Question: As I'm new to datascience I'm trying to webscrape a real estate website in order to create a dataset with the listing, the problem that I run into is that different elements (rooms, surface and number of toilets) have the same li class and span class so I get the first element (rooms) also for the other 2 elements.
I tried to implement <URL> solution but I get this error:
"'str' object has no attribute 'find_next'"
website: <URL>

Code:
'''
import requests
from bs4 import BeautifulSoup
import pandas
base_url = "https://www.immobiliare.it/vendita-case/milano/"
r = requests.get(base_url)
c = r.content
soup = BeautifulSoup(c, "html.parser")
# To extract the first and last page numbers
paging = soup.find("div",{"id":"listing-pagination"}).find("ul",{"class":"pagination pagination__number"}).find_all("a")
start_page = paging[0].text
last_page = paging[len(paging)-1].text
#Empty list to append content
web_content_list = []
for page_number in range(int(start_page),2):
# To form the url based on page numbers
print(page_number)
url = base_url + "?pag=" + str(page_number)
r = requests.get(url)
c = r.content
soup = BeautifulSoup(c, "html.parser")
#Extract info
listing_content = soup.find_all("div",{"class":"listing-item_body--content"})
for item in listing_content:
#Store info to a dictionary
web_content_dict = {}
web_content_dict["Title"] = item.find("p",{"class":"titolo text-primary"}).find("a").get("title")
web_content_dict["Price"] = item.find("li",{"class":"lif__item lif__princing"})
web_content_dict["Rooms"] = item.find("span",{"class":"text-bold"}).text
web_content_dict["Surface"] = web_content_dict["Rooms"].find_next("span").text
#Store dictionary into a list
web_content_list.append(web_content_dict)
#Make a dataframe with the list
df = pandas.DataFrame(web_content_list)
#Write dataframe to a csv file
df.to_csv("Output.csv")
print("Done")
'''
Also I would prefer not to use selenium,
Thanks for the help
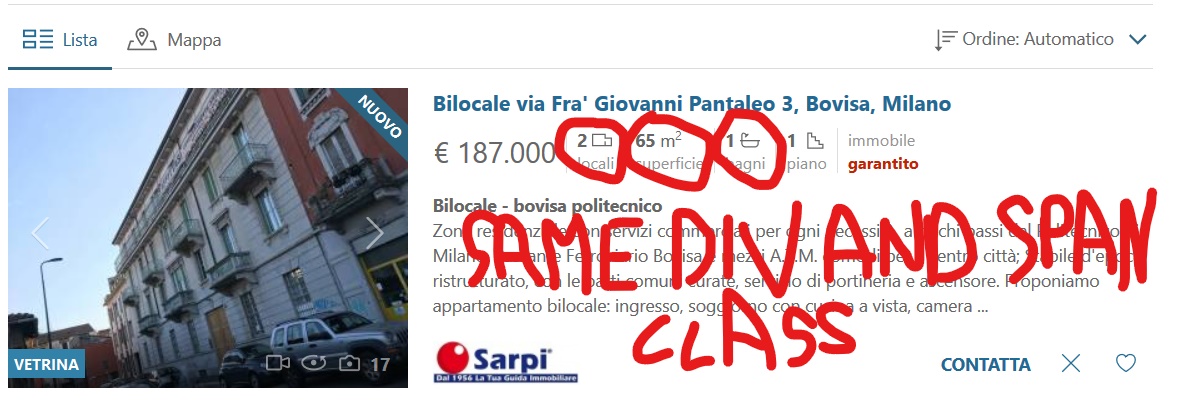
Answer: As quick solution, you can find the '<span>' for the rooms, and then use 'find_next' for surface and again, 'find_next' for the number of toilets:
For example (also I used 'get_text(strip=True)' to strip the text of whitespaces):
'''
for item in listing_content:
#Store info to a dictionary
web_content_dict = {}
web_content_dict["Title"] = item.find("p",{"class":"titolo text-primary"}).find("a").get("title")
web_content_dict["Price"] = item.find("li",{"class":"lif__item lif__pricing"}).get_text(strip=True)
web_content_dict["Rooms"] = item.find("span",{"class":"text-bold"}).get_text(strip=True)
web_content_dict["Surface"] = item.find("span",{"class":"text-bold"}).find_next("span").get_text(strip=True)
web_content_dict["Toilets"] = item.find("span",{"class":"text-bold"}).find_next("span").find_next("span").get_text(strip=True)
'''
When I printed the variable 'web_content_dict', it was like this:
'''
{'Title': "Bilocale via Fra' Giovanni Pantaleo 3, Bovisa, Milano", 'Price': 'EUR 187.000', 'Rooms': '2', 'Surface': '65', 'Toilets': '1'}
{'Title': 'Trilocale via Monte Rosa 15, Amendola - Buonarroti, Milano', 'Price': 'EUR 730.000', 'Rooms': '3', 'Surface': '140', 'Toilets': '2'}
{'Title': 'Trilocale via San Senatore, 2, Missori, Milano', 'Price': 'EUR 665.000', 'Rooms': '3', 'Surface': '109', 'Toilets': '2'}
{'Title': 'Quadrilocale viale Duilio 6, Sempione, Milano', 'Price': 'EUR 1.150.000', 'Rooms': '4', 'Surface': '165', 'Toilets': '2'}
{'Title': "Appartamento piazza Sant'agostino, 6, Corso Genova, Milano", 'Price': 'EUR 1.650.000', 'Rooms': '5', 'Surface': '275', 'Toilets': '3+'}
{'Title': 'Trilocale via Val Gardena 25, Precotto, Milano', 'Price': 'EUR 170.000', 'Rooms': '3', 'Surface': '91', 'Toilets': '1'}
{'Title': 'Appartamento corso Di Porta Nuova, Turati, Milano', 'Price': 'EUR 1.130.000', 'Rooms': '5+', 'Surface': '210', 'Toilets': '3'}
{'Title': 'Trilocale via Francesco Albani 58, Monte Rosa - Lotto, Milano', 'Price': 'EUR 380.000', 'Rooms': '3', 'Surface': '90', 'Toilets': '1'}
{'Title': 'Bilocale via Antonio Cesari 47, Niguarda, Milano', 'Price': 'EUR 115.000', 'Rooms': '2', 'Surface': '46', 'Toilets': '1'}
{'Title': 'Trilocale via mazzucotelli 15, Quartiere Forlanini, Milano', 'Price': 'EUR 215.000', 'Rooms': '3', 'Surface': '91', 'Toilets': '2'}
{'Title': 'Bilocale via Livorno, Palestro, Milano', 'Price': 'EUR 520.000', 'Rooms': '2', 'Surface': '57', 'Toilets': '1'}
{'Title': 'Bilocale via Maspero 28, Molise - Cuoco, Milano', 'Price': 'EUR 290.000', 'Rooms': '2', 'Surface': '70', 'Toilets': '1'}
{'Title': 'Trilocale largo Gemito, 3, Casoretto, Milano', 'Price': 'EUR 308.000', 'Rooms': '3', 'Surface': '93', 'Toilets': '1'}
{'Title': 'Quadrilocale via Pietro Paleocapa, Cadorna - Castello, Milano', 'Price': 'EUR 1.300.000', 'Rooms': '4', 'Surface': '180', 'Toilets': '3'}
{'Title': 'Bilocale via Renato Fucini, Citta Studi, Milano', 'Price': 'EUR 511.000', 'Rooms': '2', 'Surface': '85', 'Toilets': '1'}
{'Title': 'Quadrilocale via Lucca, Bisceglie, Milano', 'Price': 'EUR 275.000', 'Rooms': '4', 'Surface': '100', 'Toilets': '1'}
{'Title': 'Trilocale via RIZZARDI 45, Trenno, Milano', 'Price': 'EUR 485.000', 'Rooms': '3', 'Surface': '127', 'Toilets': '1'}
{'Title': 'Bilocale via bacchiglione, Corvetto, Milano', 'Price': 'EUR 220.000', 'Rooms': '2', 'Surface': '50', 'Toilets': '1'}
{'Title': 'Quadrilocale via Cadore, Cadore, Milano', 'Price': 'EUR 1.060.000', 'Rooms': '4', 'Surface': '210', 'Toilets': '2'}
{'Title': 'Bilocale via bacchiglione, Corvetto, Milano', 'Price': 'EUR 195.000', 'Rooms': '2', 'Surface': '42', 'Toilets': '1'}
{'Title': 'Bilocale buono stato, primo piano, Brera, Milano', 'Price': 'EUR 800.000', 'Rooms': '2', 'Surface': '87', 'Toilets': '2'}
{'Title': 'Trilocale via bacchiglione, Corvetto, Milano', 'Price': 'EUR 540.000', 'Rooms': '3', 'Surface': '120', 'Toilets': '2'}
{'Title': 'Bilocale via bacchiglione, Corvetto, Milano', 'Price': 'EUR 350.000', 'Rooms': '2', 'Surface': '81', 'Toilets': '1'}
{'Title': 'Bilocale via bacchiglione, Corvetto, Milano', 'Price': 'EUR 265.000', 'Rooms': '2', 'Surface': '50', 'Toilets': '1'}
{'Title': 'Appartamento via Antonio Pianella, 4, San Siro, Milano', 'Price': 'EUR 649.000', 'Rooms': '5+', 'Surface': '150', 'Toilets': '3'}
'''